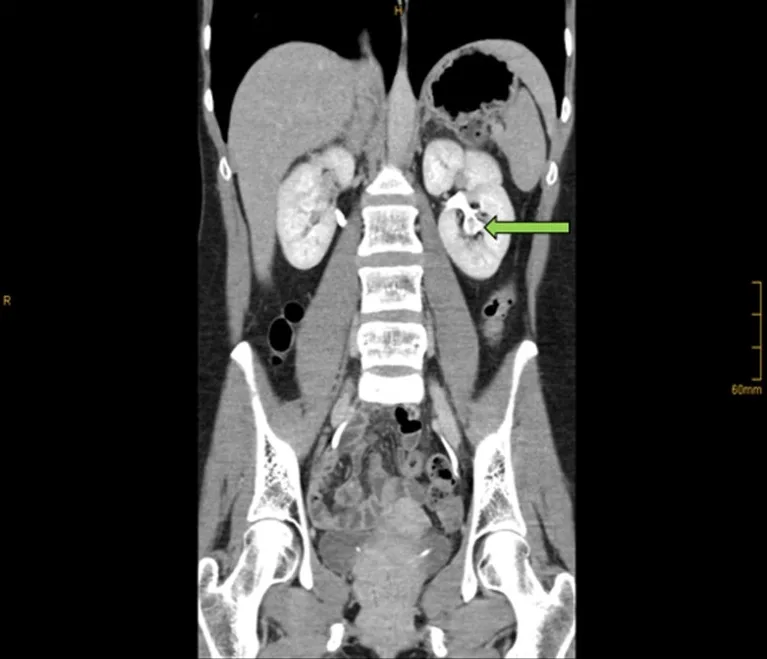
CT urogram showing filling defect in the left lower pole calix.
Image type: radiology (ct)